Question: I need to plot the following function using Python, numpy and matplotlib:

for the values of N = 5, 20 and 60.
I've created a list of odd numbers using:
'''
def odd(n):
nums = []
for i in range(1, 2*n, 2):
nums.append(i)
return nums
'''
But I don't know how to use this in a sigma function because I need to vary my x values and sum over the function for the range of odd(n).
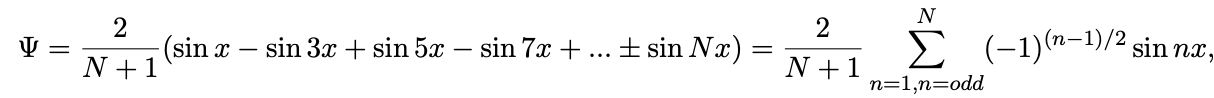
Answer: This code is without loops and should work for any value of x and N.
x must be an array or list with more than 1 element
'''
import numpy as np
from numpy import matlib
import matplotlib.pyplot as plt
def psi(x,N):
n=np.arange(0,N,2)+1
sigma = matlib.repmat((-1)**((n-1)/2),len(x),1).T*np.sin(matlib.repmat(n,len(x),1).T*x)
PSI = (2/(N+1))*np.sum(sigma,axis=0)
return PSI
x=np.linspace(0,2*np.pi,50)
N=5
y = psi(x,N)
plt.plot(y)
'''
<URL>